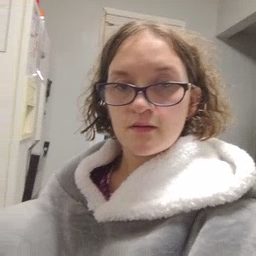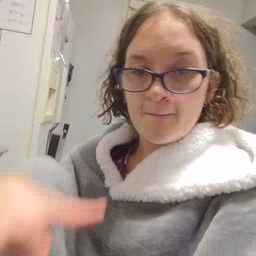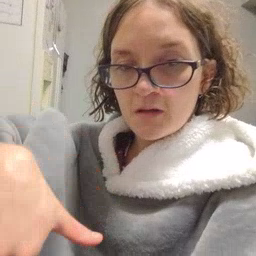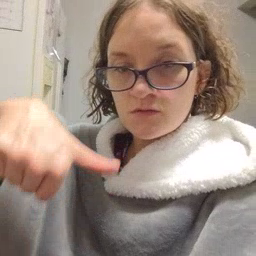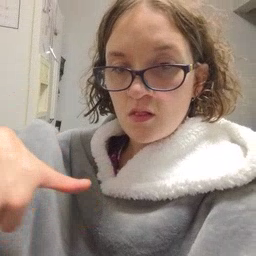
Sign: puzzle